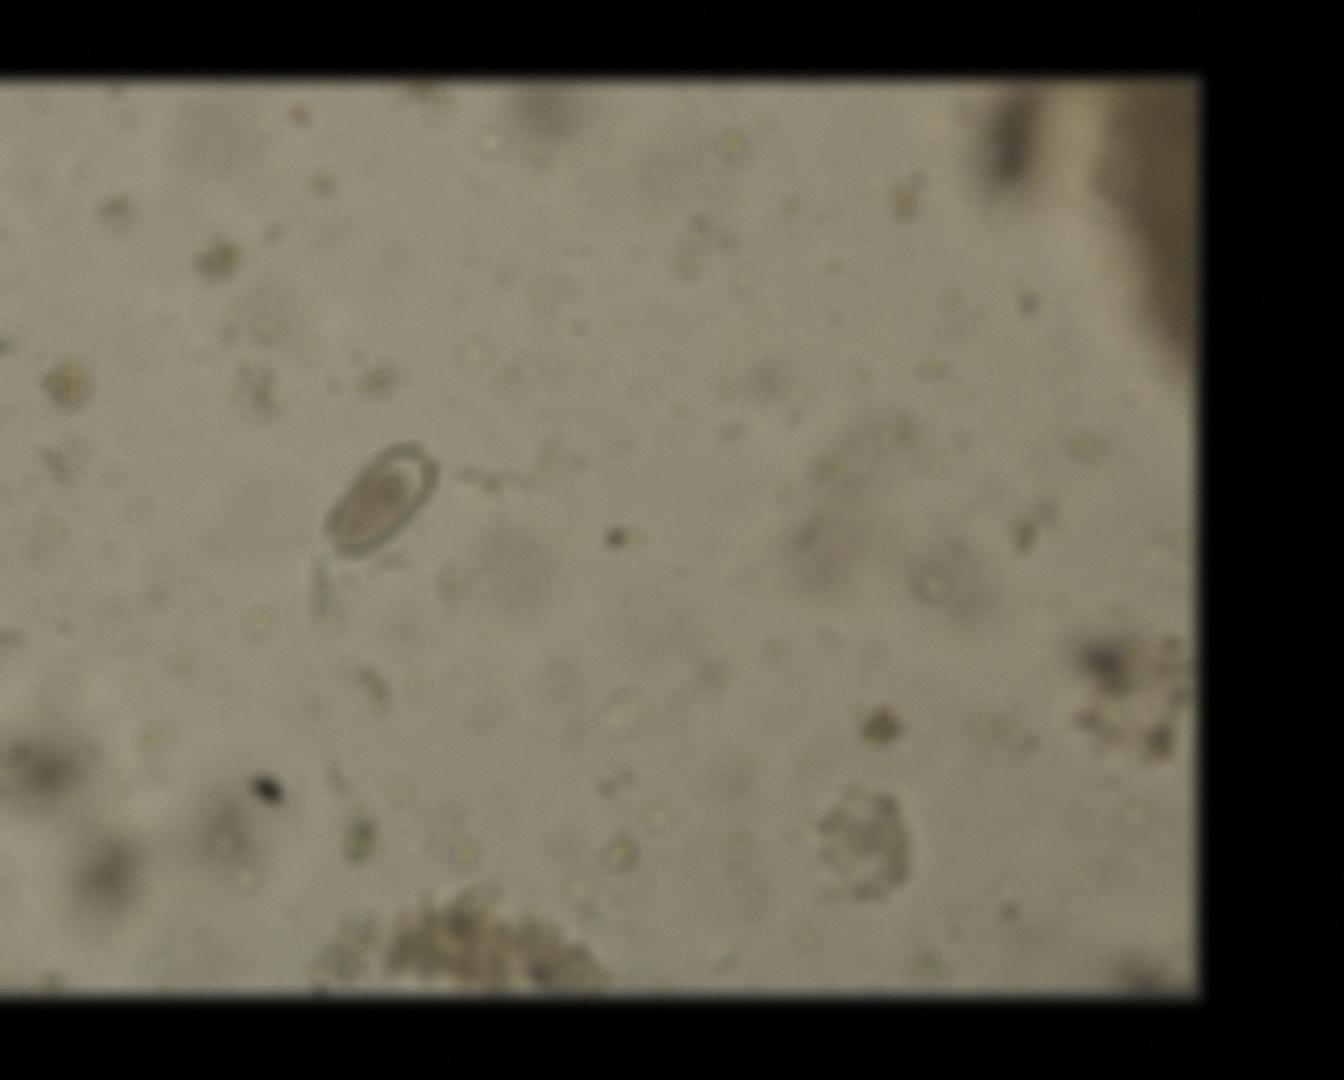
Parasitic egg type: Capillaria philippinensis